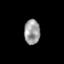
Tissue: skin
Cell type: Epithelial cells
Senescence score: 0.2758
Nuclear area (px): 386
Mean DAPI intensity: 154.782